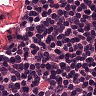
Metastatic tissue present: no